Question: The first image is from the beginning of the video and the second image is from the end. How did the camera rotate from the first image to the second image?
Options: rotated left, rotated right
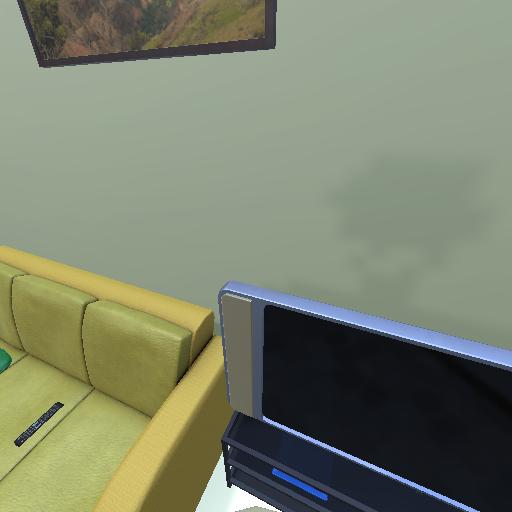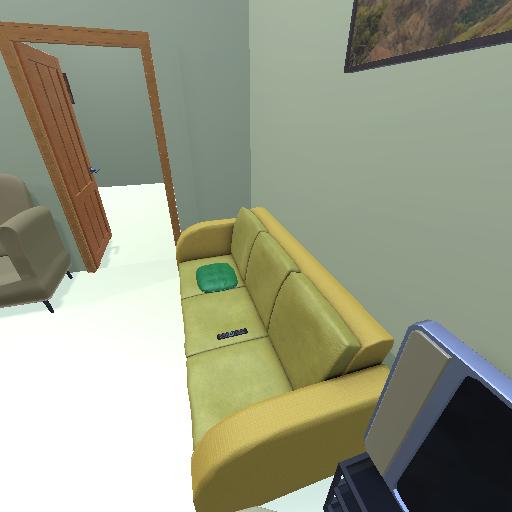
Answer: rotated left